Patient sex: M
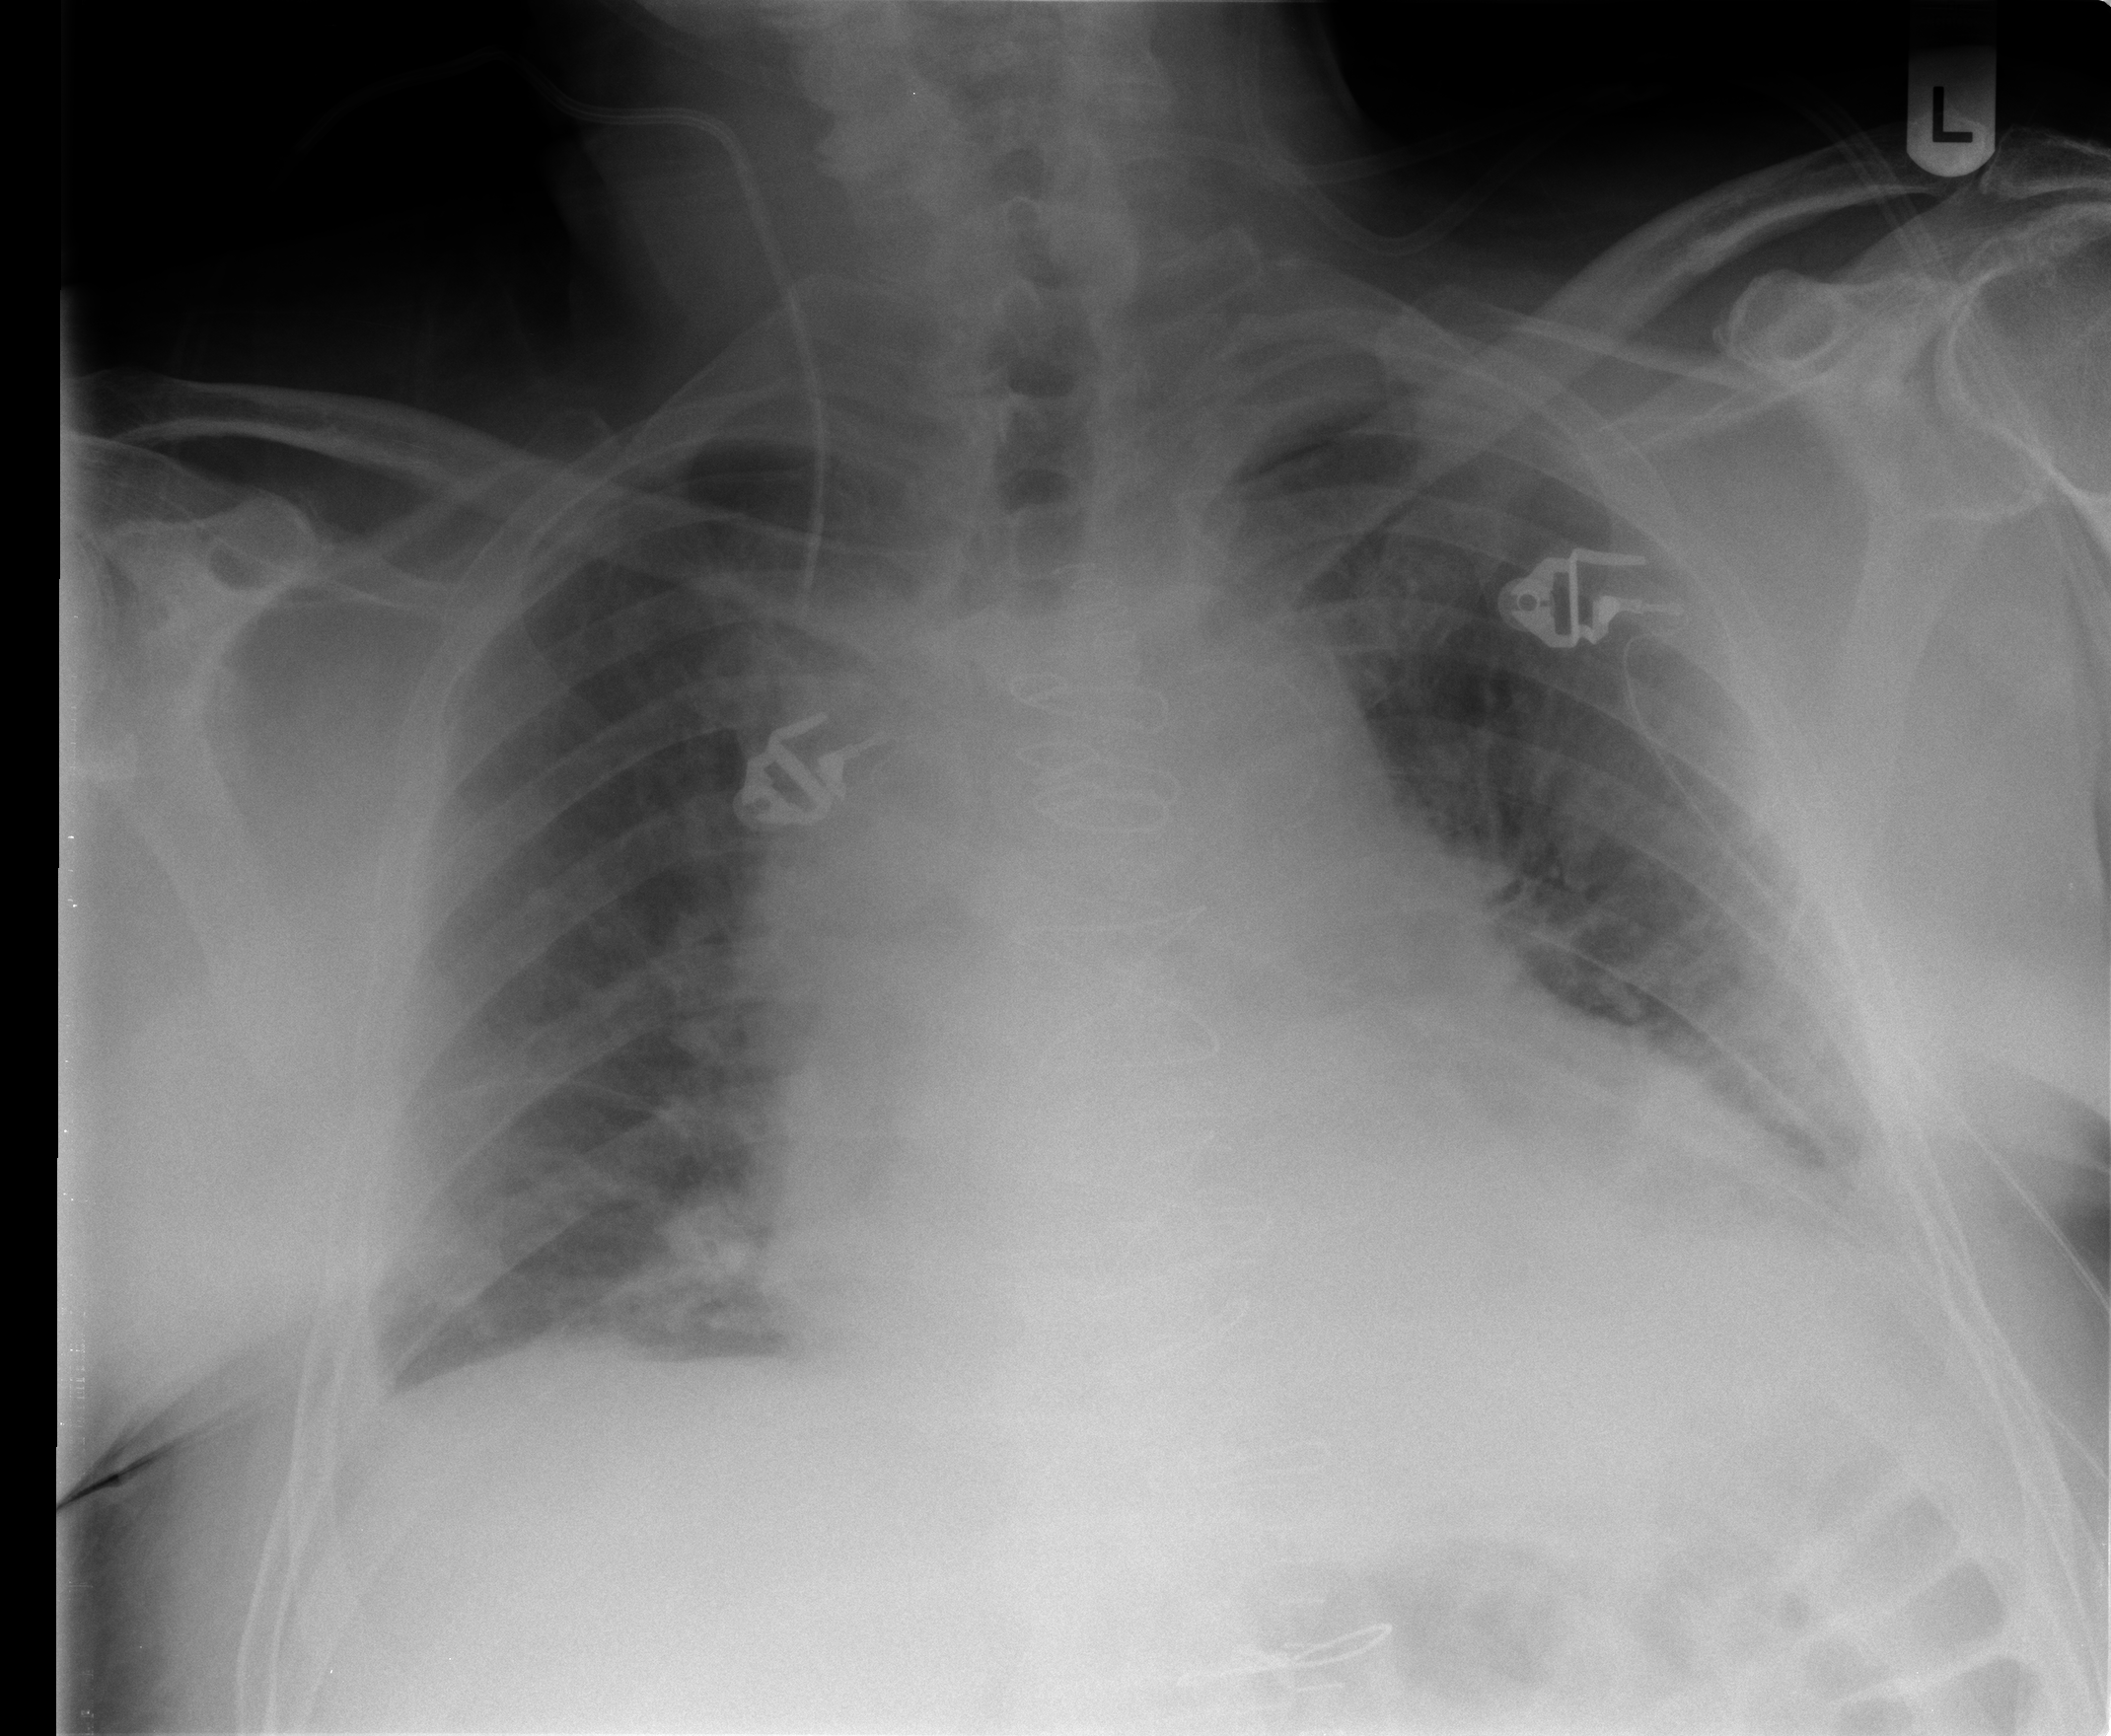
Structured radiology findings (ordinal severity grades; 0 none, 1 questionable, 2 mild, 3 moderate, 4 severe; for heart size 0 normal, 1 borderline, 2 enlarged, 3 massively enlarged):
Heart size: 3
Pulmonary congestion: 3
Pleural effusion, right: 1
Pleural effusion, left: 2
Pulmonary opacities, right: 0
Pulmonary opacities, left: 0
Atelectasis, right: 2
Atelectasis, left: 2